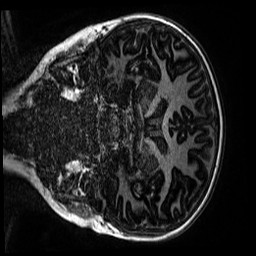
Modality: MP2RAGE
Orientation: coronal
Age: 9
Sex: female
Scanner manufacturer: siemens
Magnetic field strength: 3 T
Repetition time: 4 s
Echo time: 0.00299 s